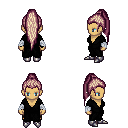
a pixel art fantasy rpg character, female body template, human, tanned skin, gray robe, gold greaves, white blonde extra-long topknot hairstyle, white cloth bandages, metal boots, four views (front, back, left, right), 2x2 character sprite sheet, small pixel art, hard edges, no anti-aliasing